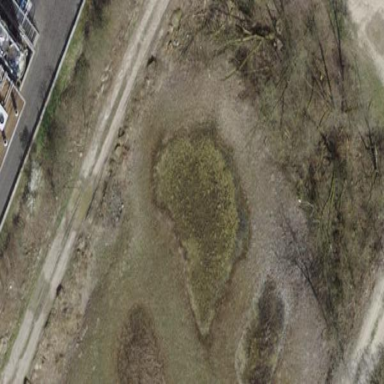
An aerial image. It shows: Peaceful pond surrounded by nature.